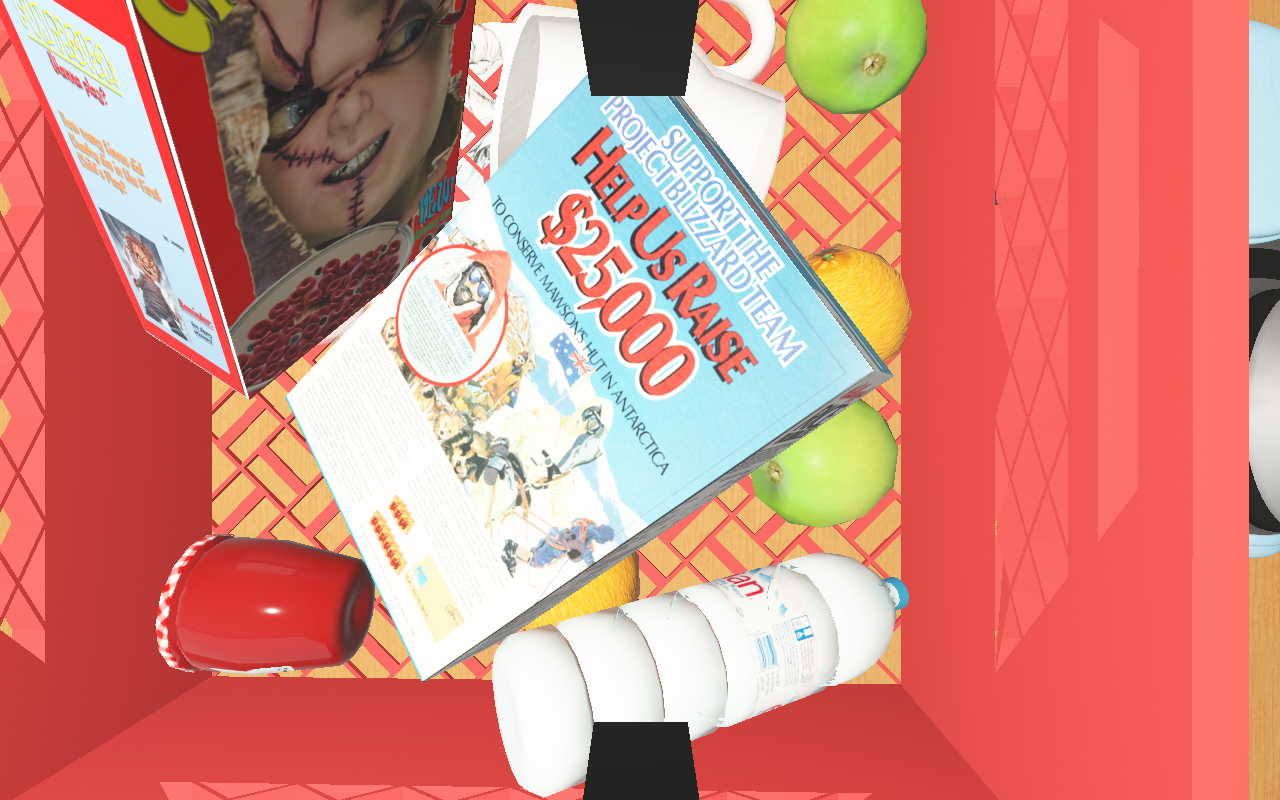
Objects in the scene:
carafe
apple
orange
plate
glass
wineglass
cereal box